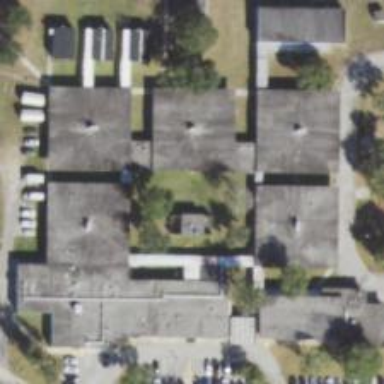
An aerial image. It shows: Elementary school.